Field crop: tomato
Growth stage: 1
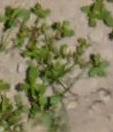
Species: portulaca